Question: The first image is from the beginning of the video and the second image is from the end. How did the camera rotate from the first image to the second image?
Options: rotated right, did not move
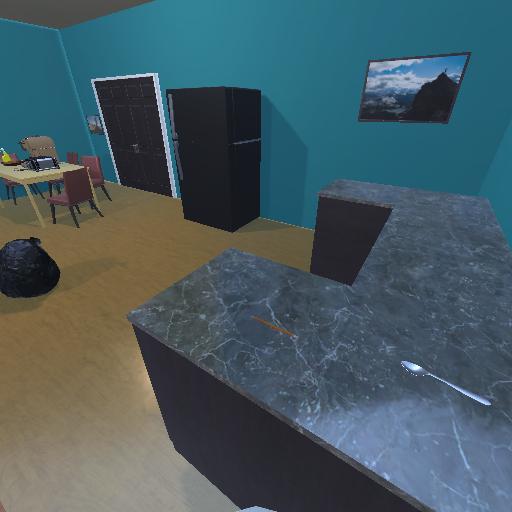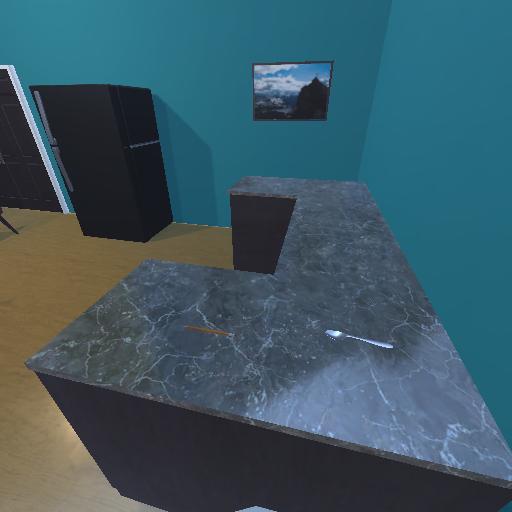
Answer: rotated right